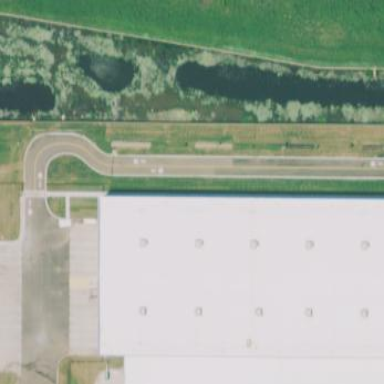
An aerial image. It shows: Warehouse building used as post depot.